Question: I have a list of photos retrieved from database and displayed on the html. I would like to create an order feature by allowing the user dragging and placing on other picture position and replacing it.
something similar to the Queue priority from netflix
Is there an JQuery plugin for that? Do I have to develop from scratch?
---
due Scrooby answer I found exactly what I was looking for see below

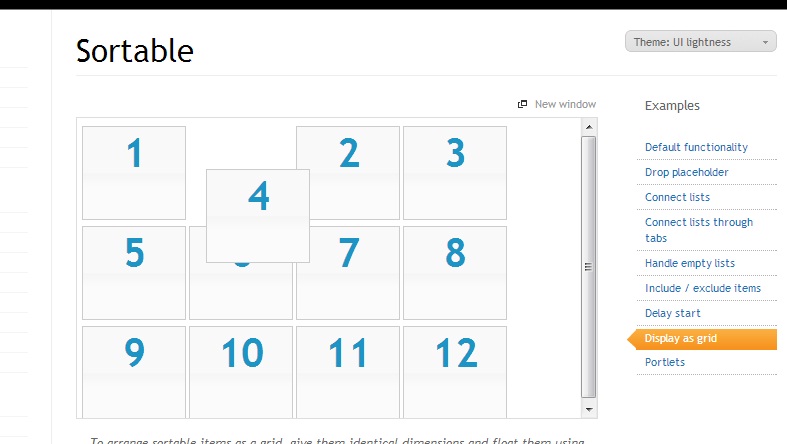
Answer: You can use jQuery UI Sortable to sort list items:
<URL>
Or if you need to sort table rows, you can use:
<URL>
Each plugin has events that fire when the drag is complete, you can then run an Ajax call to update your database.